Field crop: maize
Growth stage: 2
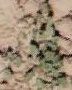
Species: convolvulus